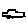
Label: car